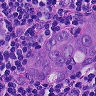
Metastatic tissue present: yes